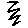
Label: zigzag